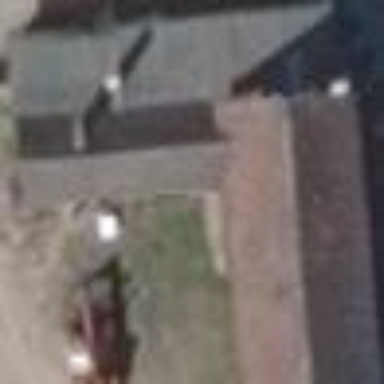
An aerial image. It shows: Shed.